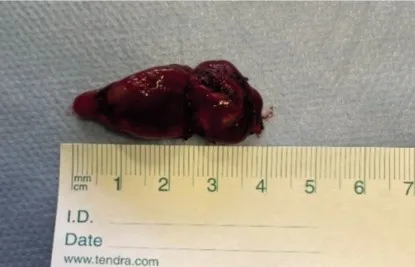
Excised double parathyroid adenoma, which has got two fragments. In total it is 40 mm long.
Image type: medical_photograph (other_medical_photograph)